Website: home-depot
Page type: billing-address
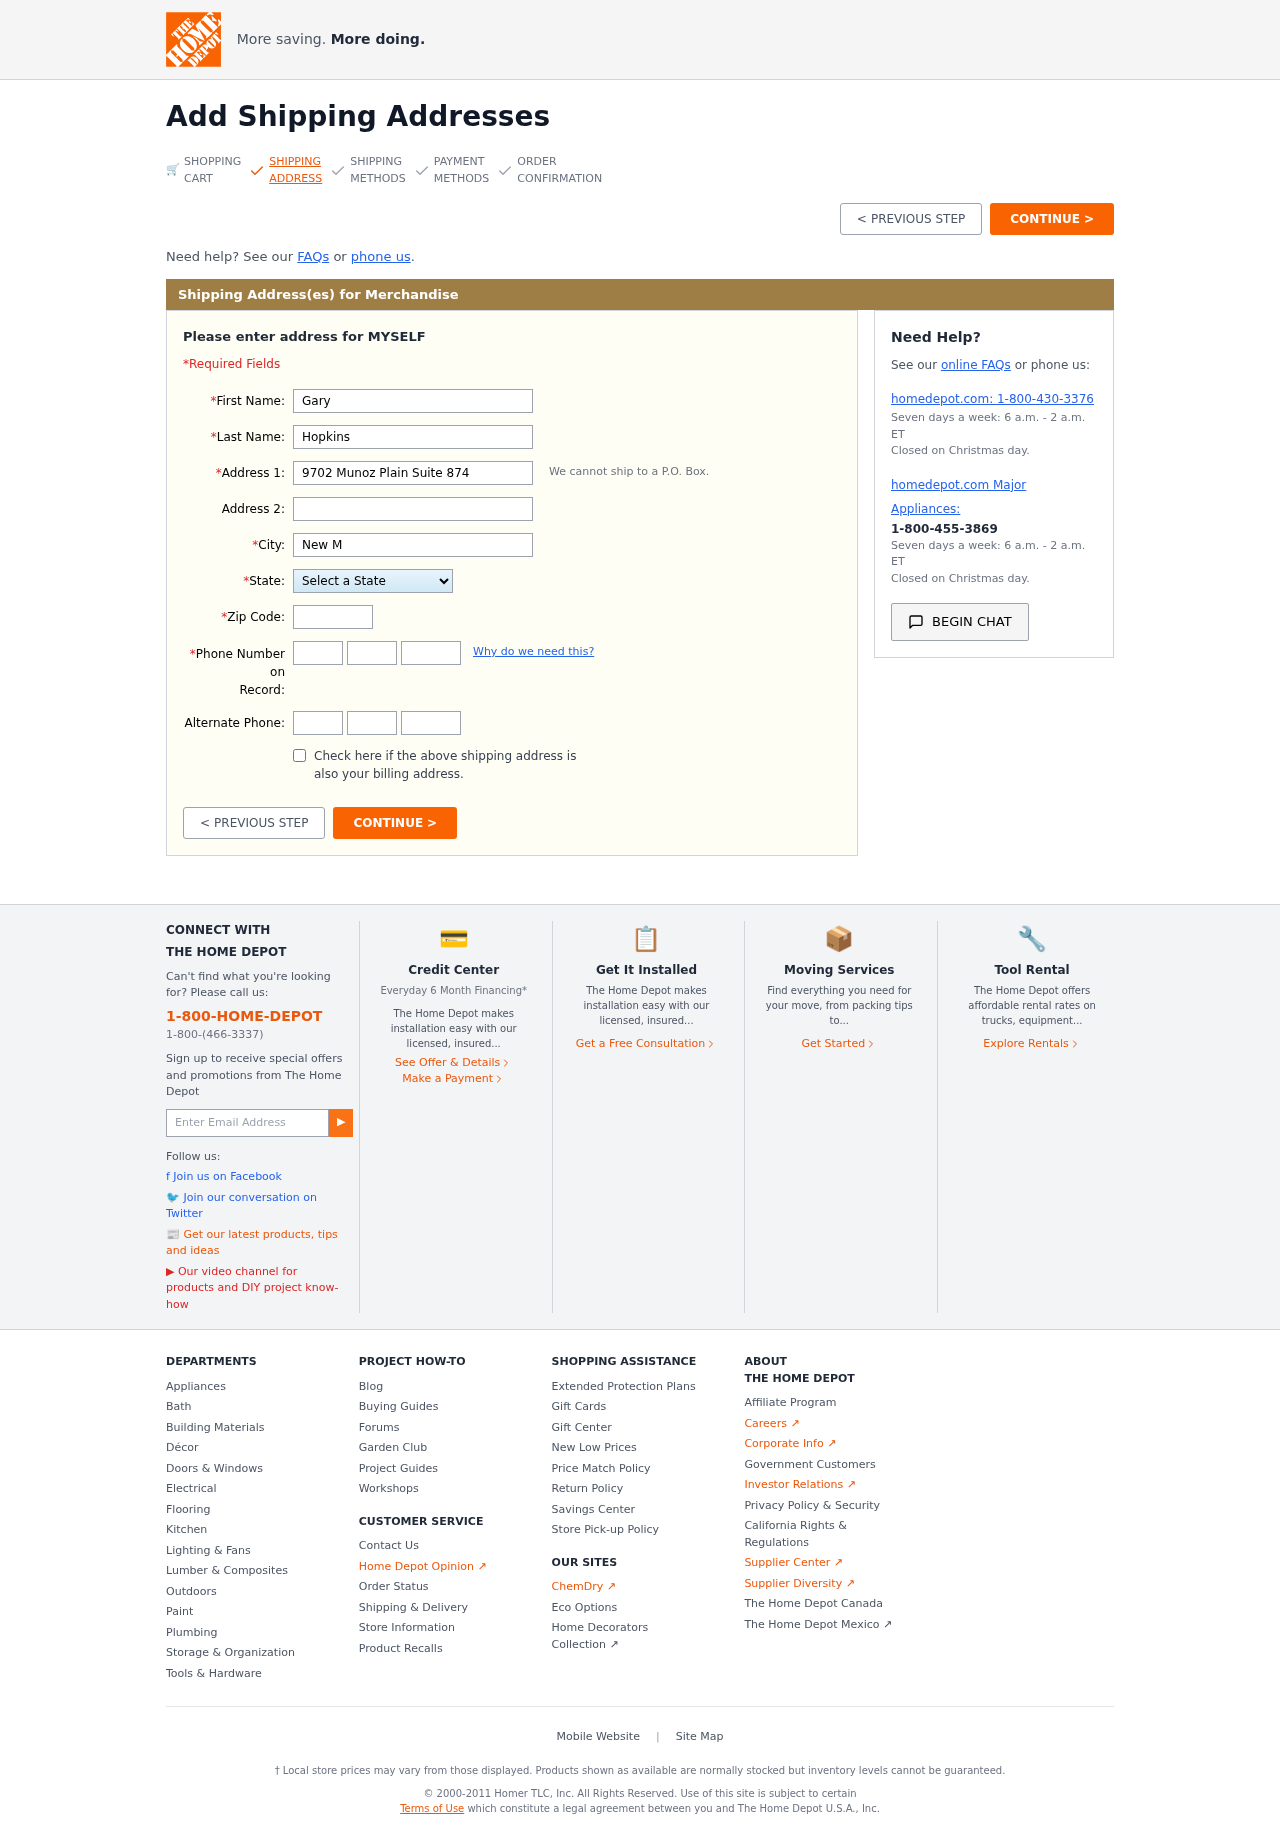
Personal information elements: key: PII_STATE
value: South Dakota
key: PII_FIRSTNAME
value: Gary
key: PII_LASTNAME
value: Hopkins
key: PII_STREET
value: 9702 Munoz Plain Suite 874
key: PII_CITY
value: New Mark
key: PII_POSTCODE
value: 11748
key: PII_PHONE_AREA
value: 688
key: PII_PHONE_PREFIX
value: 413
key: PII_PHONE_LINE
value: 4830